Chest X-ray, PA view. Patient: 53 years old, sex M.
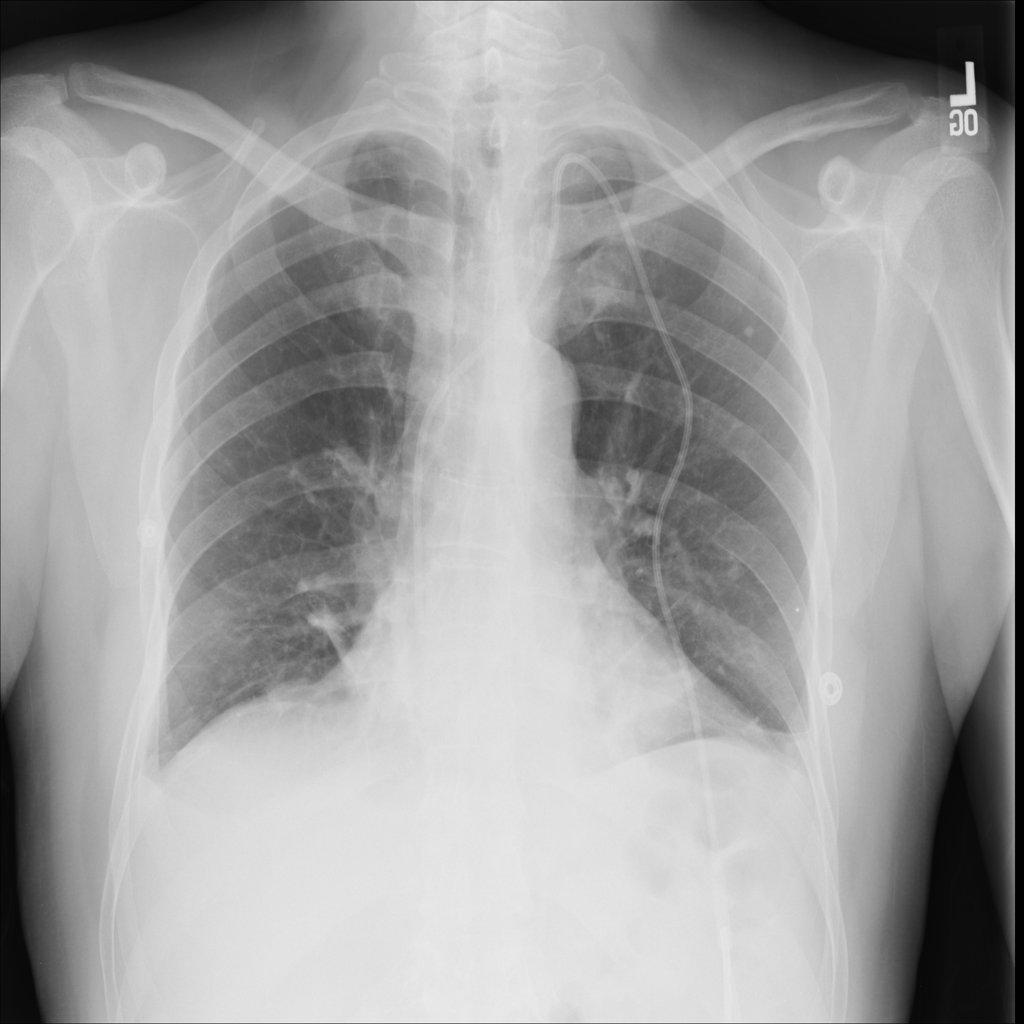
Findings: Atelectasis